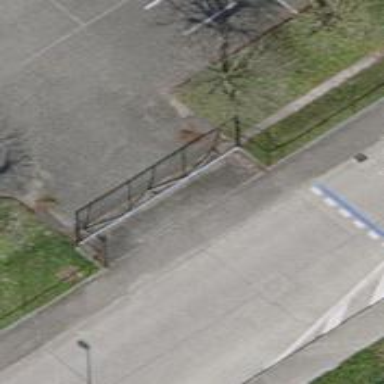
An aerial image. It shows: Gate.